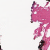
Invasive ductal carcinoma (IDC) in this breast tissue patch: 0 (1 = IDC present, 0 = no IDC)